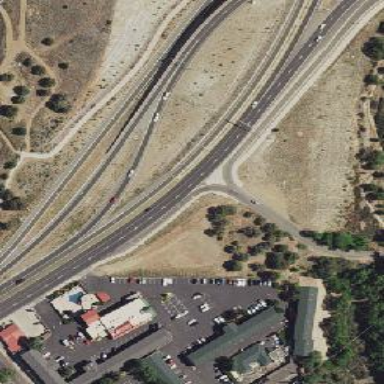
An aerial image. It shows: Primary link highway.